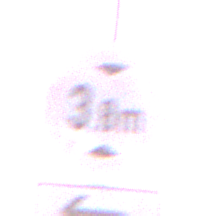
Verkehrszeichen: TatsaechlicheHoehe
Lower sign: RichtungsangabeDurchPfeile2
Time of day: SunriseSunset
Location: Outdoor (Nature)
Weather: PartlyCloudy
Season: NotSpecified
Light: Natural